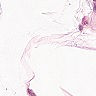
Metastatic tissue present: no